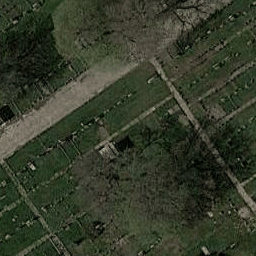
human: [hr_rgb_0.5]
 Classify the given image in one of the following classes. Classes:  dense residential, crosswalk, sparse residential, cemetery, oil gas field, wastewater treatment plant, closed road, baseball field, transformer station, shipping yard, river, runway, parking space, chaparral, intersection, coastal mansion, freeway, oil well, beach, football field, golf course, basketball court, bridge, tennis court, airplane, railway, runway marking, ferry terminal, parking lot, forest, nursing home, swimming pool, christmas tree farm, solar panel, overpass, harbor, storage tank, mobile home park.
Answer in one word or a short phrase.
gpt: cemetery